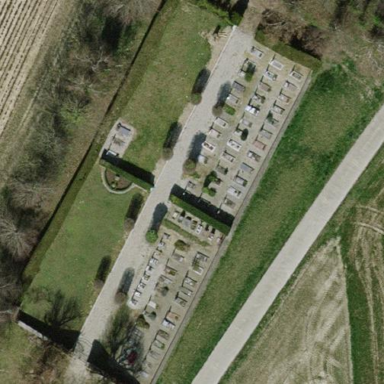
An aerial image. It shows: Cemetery.